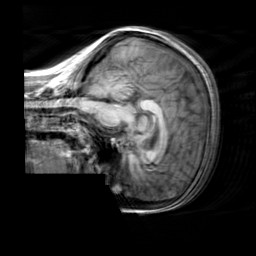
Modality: T1w
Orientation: sagittal
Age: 20
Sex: female
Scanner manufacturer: siemens
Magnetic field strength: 3 T
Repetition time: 2.3 s
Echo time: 0.00303 s